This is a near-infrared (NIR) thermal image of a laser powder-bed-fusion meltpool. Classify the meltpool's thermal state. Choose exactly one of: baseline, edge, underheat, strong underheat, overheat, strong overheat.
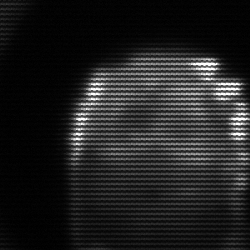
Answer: edge